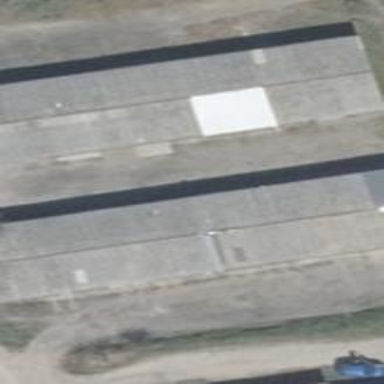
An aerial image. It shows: Group of garages.